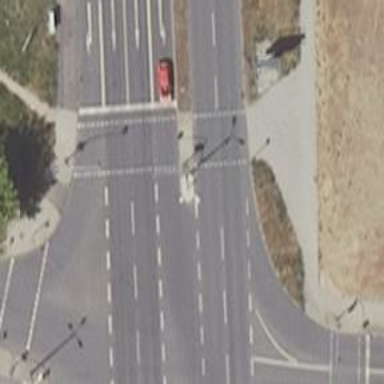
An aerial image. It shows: Crossing with traffic signals.